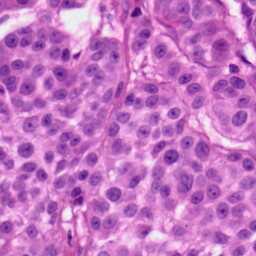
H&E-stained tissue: Skin